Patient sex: M
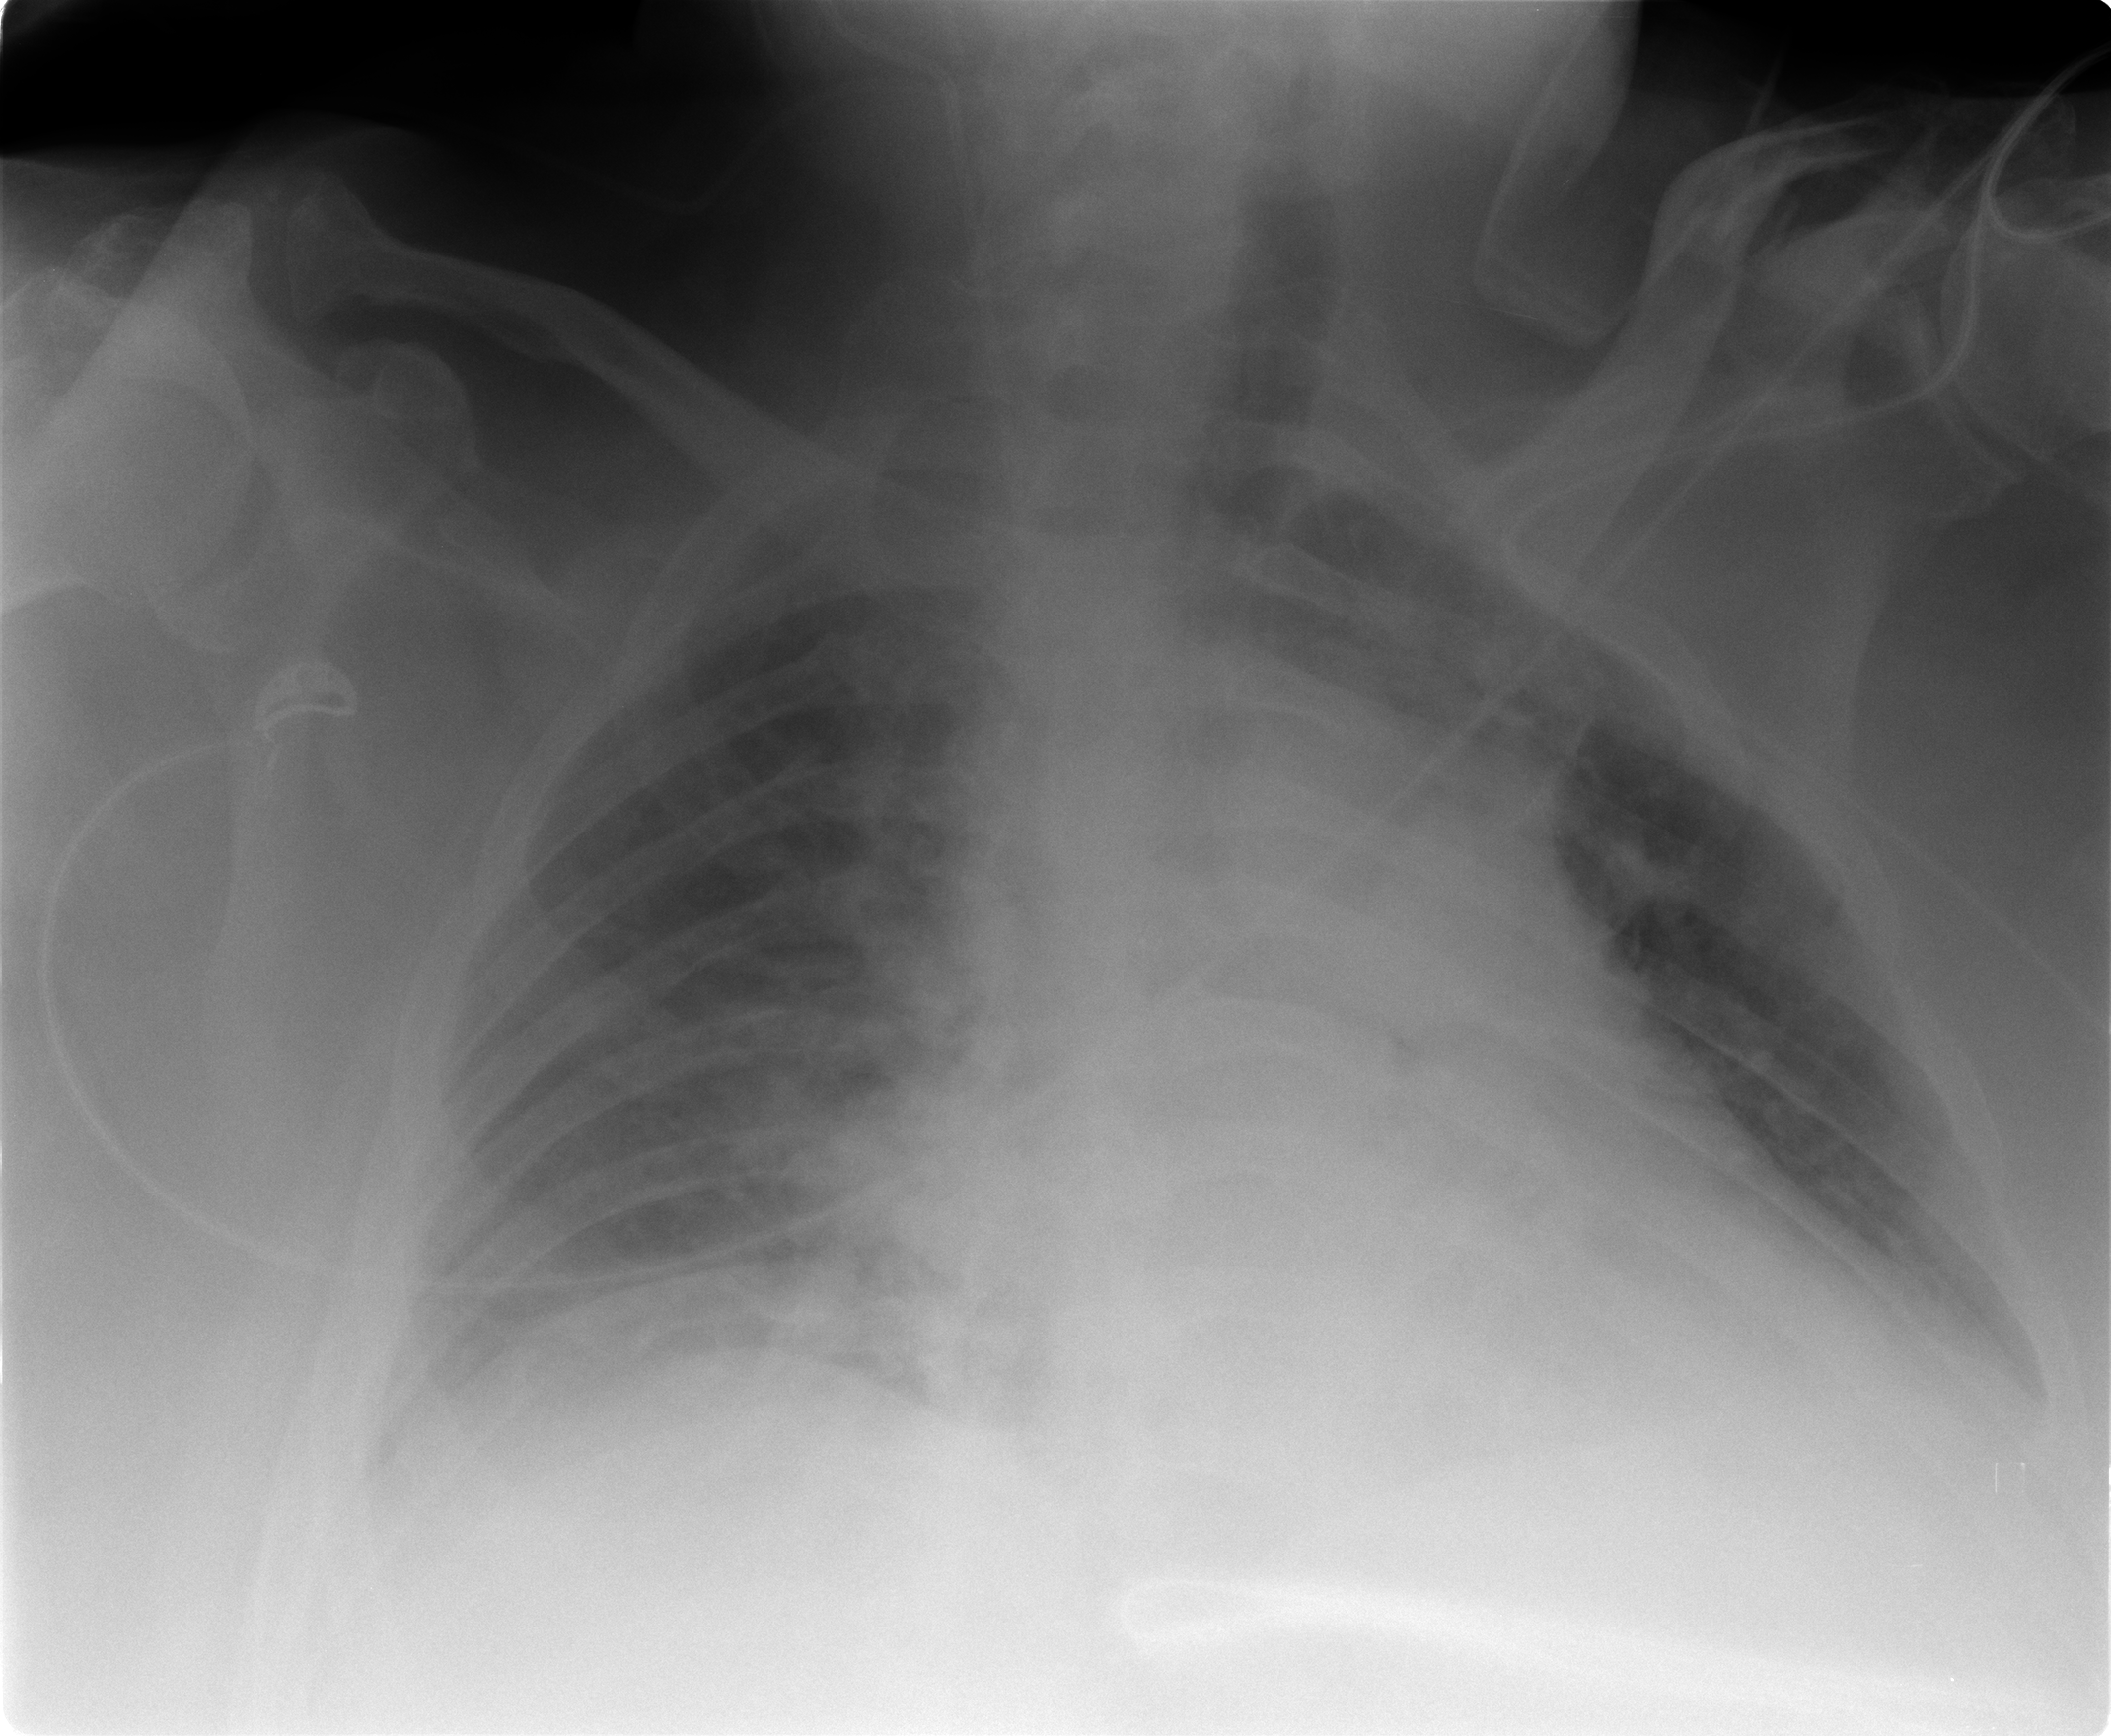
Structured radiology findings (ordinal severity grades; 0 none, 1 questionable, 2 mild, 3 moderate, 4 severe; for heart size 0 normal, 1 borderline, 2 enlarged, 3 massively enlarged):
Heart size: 2
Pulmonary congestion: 0
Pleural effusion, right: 1
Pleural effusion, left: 1
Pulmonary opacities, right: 0
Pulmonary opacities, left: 0
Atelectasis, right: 1
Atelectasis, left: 1